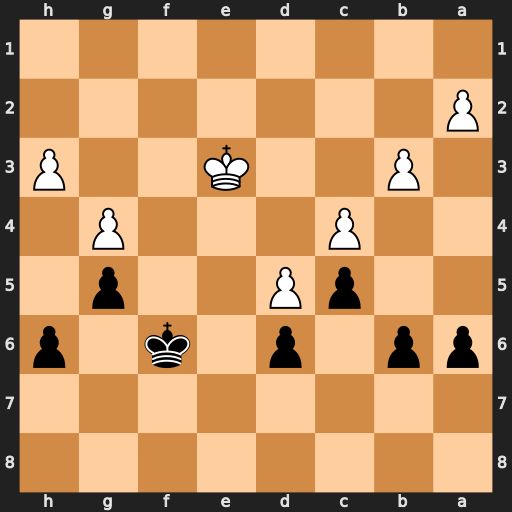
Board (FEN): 8/8/pp1p1k1p/2pP2p1/2P3P1/1P2K2P/P7/8
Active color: b
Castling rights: -
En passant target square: -
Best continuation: Ke5 a3 b5 Kd3 bxc4+